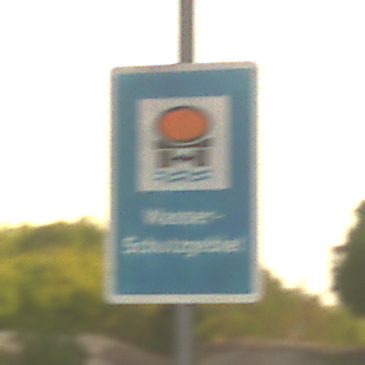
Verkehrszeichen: Wasserschutzgebiet
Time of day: SunriseSunset
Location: Outdoor (RoadRail)
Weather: Clear
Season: NotSpecified
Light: Natural